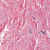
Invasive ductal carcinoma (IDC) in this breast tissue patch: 0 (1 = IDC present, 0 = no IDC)